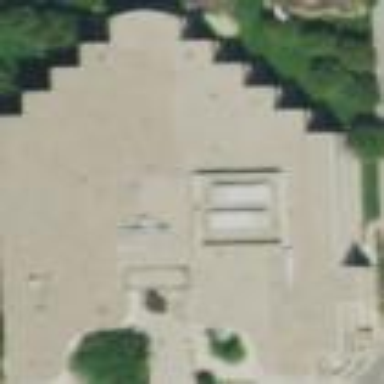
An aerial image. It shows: Office building.